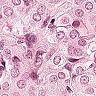
Metastatic tissue present: yes